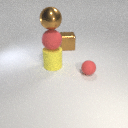
large brown metal sphere above large red rubber sphere